Field crop: maize
Growth stage: 2
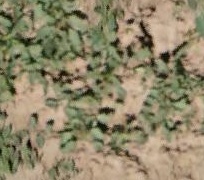
Species: convolvulus